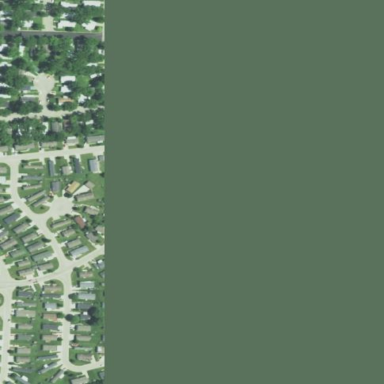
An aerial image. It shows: Trailer park.